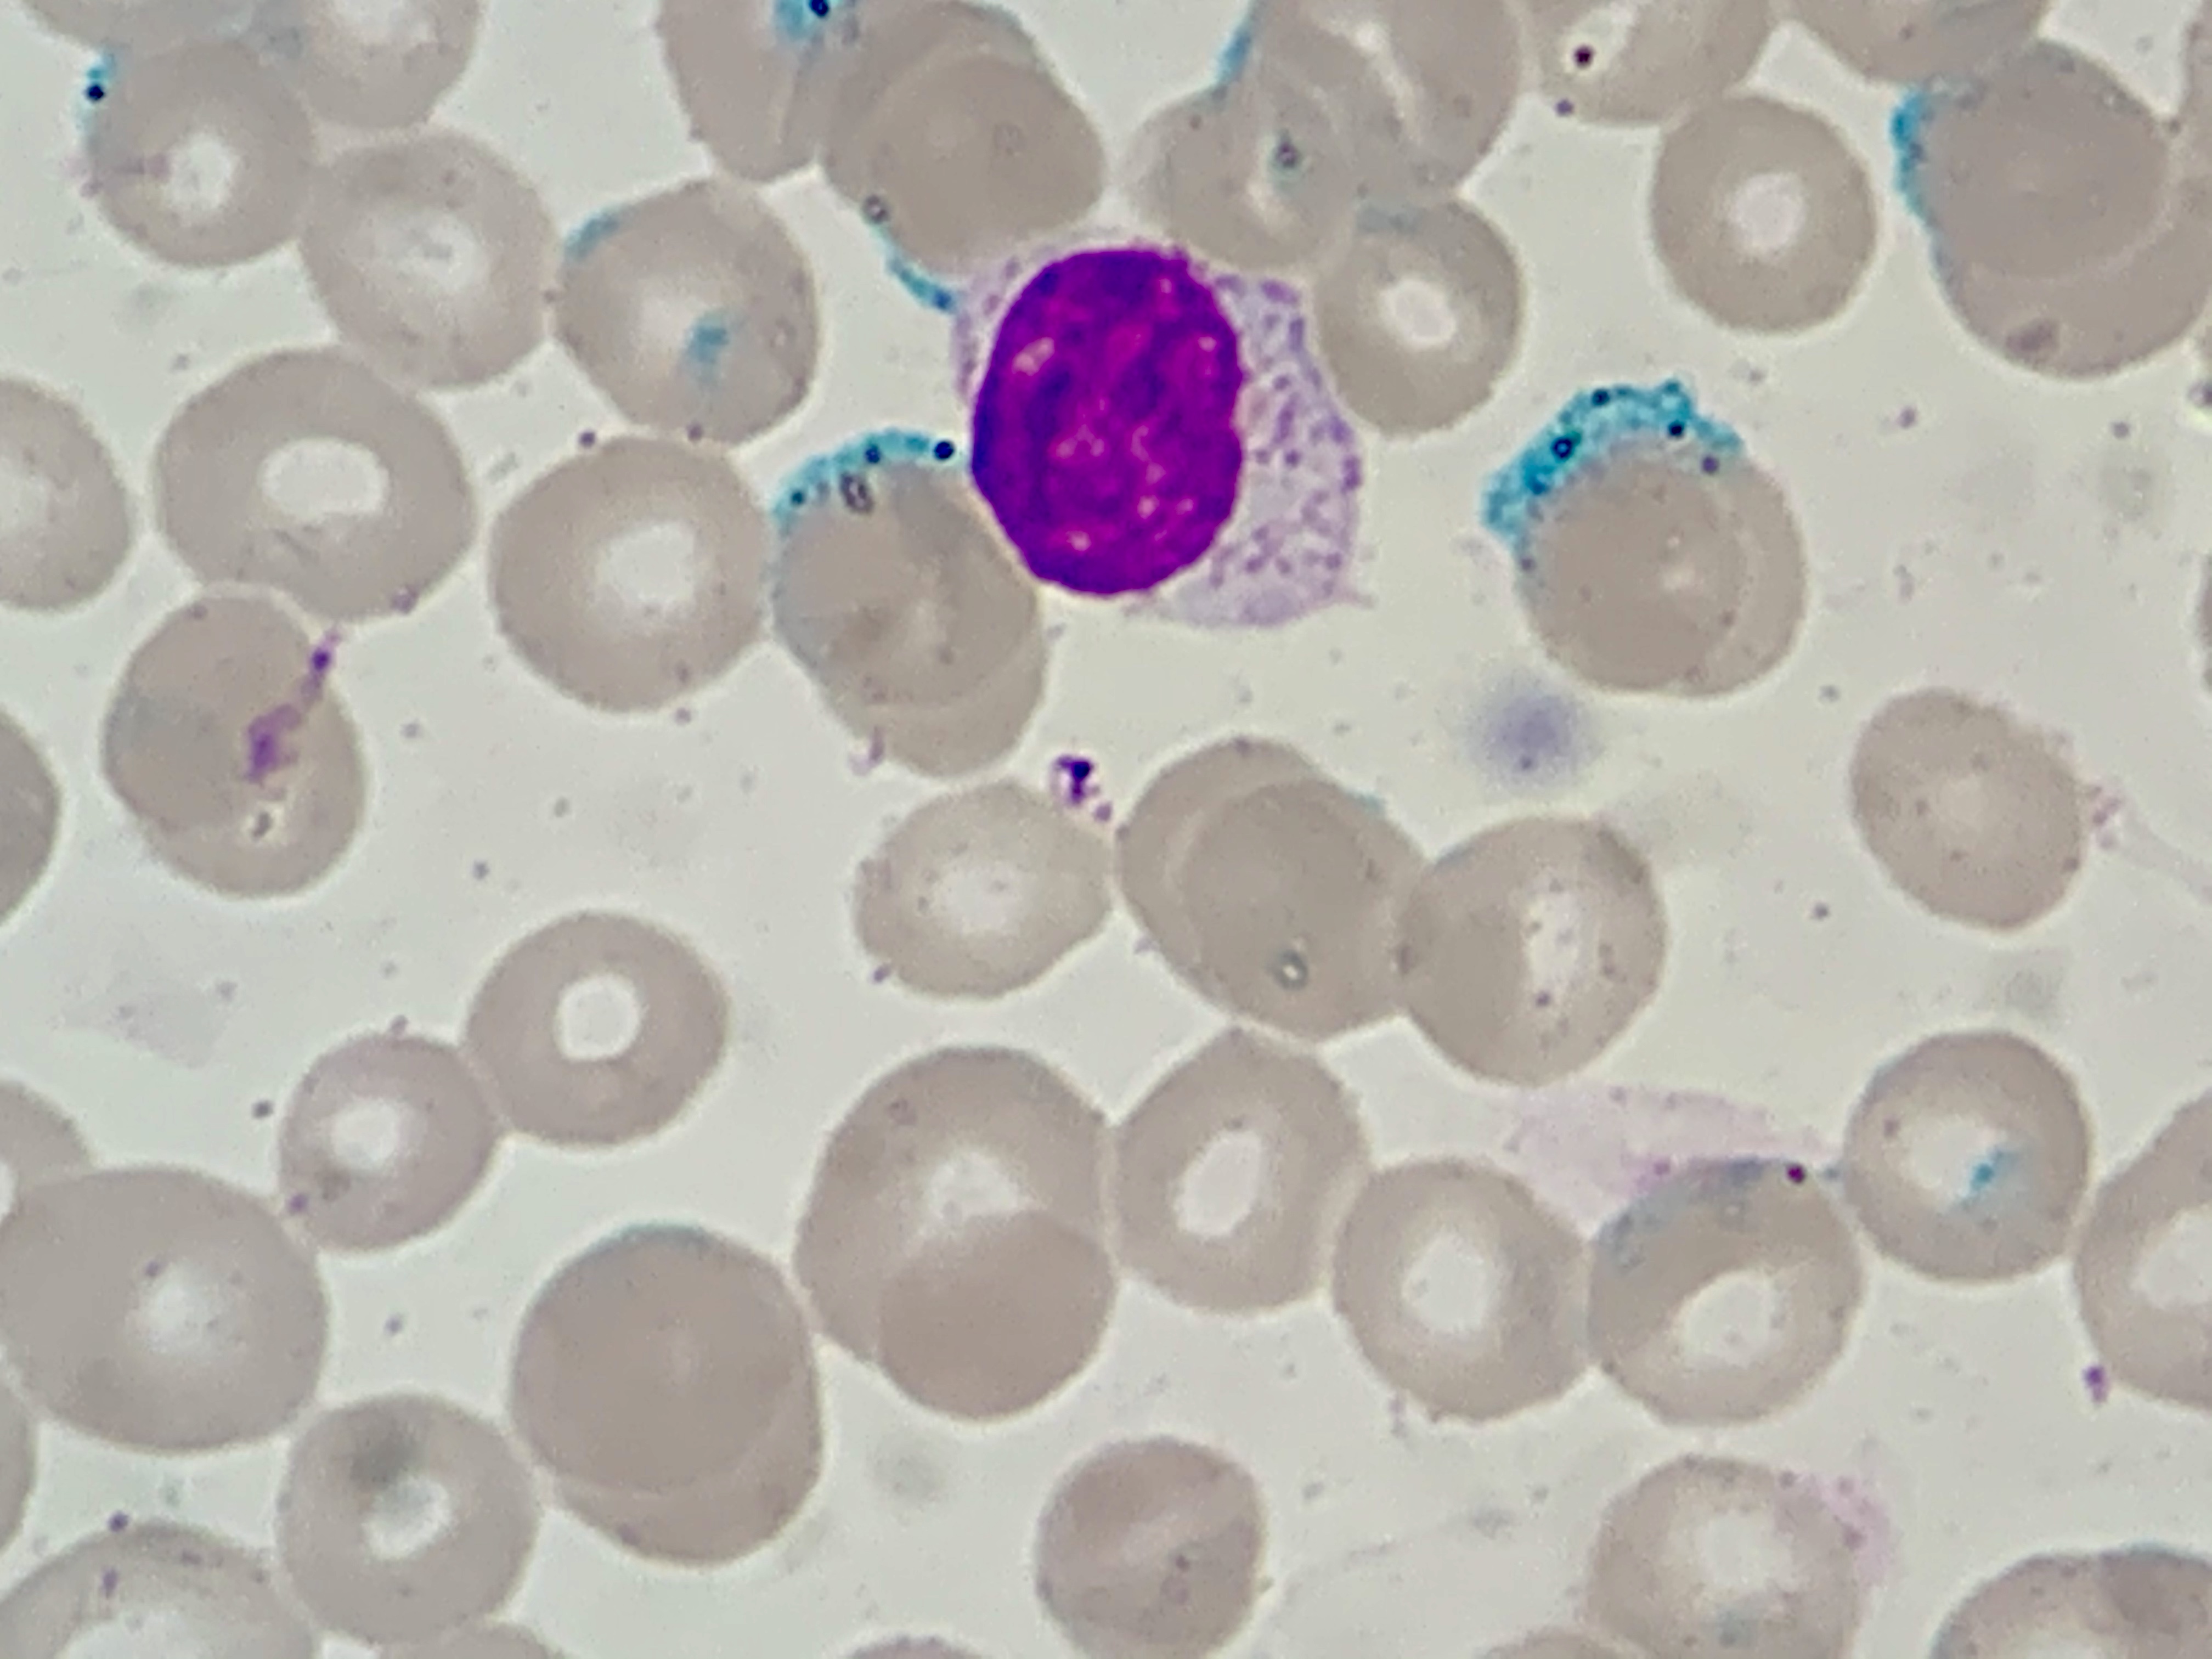
Cell type: LYMPHOCYTES